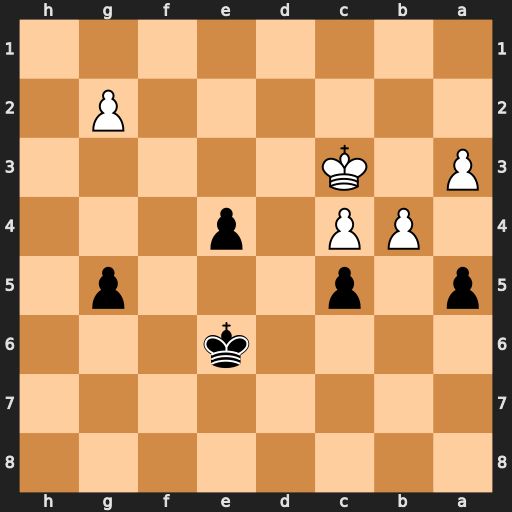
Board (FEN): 8/8/4k3/p1p3p1/1PP1p3/P1K5/6P1/8
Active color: b
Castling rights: -
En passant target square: -
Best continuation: cxb4+ axb4 a4